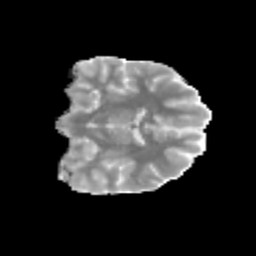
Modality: MD
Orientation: coronal
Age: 12
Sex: female
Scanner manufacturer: siemens
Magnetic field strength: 3 T
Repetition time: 3.8 s
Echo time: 0.07 s